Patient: sex M, age 58
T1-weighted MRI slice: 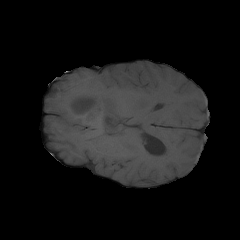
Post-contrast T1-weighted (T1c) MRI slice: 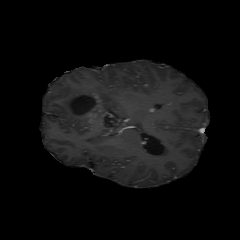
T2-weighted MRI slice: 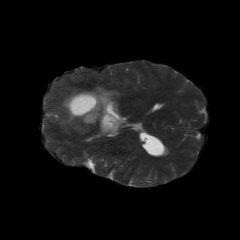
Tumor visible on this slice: yes
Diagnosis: Astrocytoma, IDH-mutant
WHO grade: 4